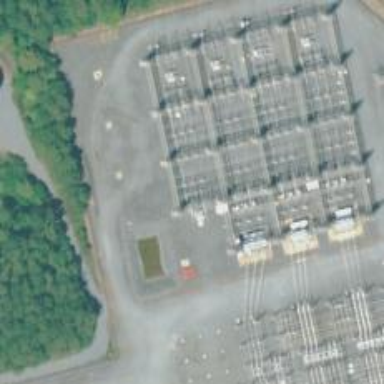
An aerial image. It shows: Switch used for power control.